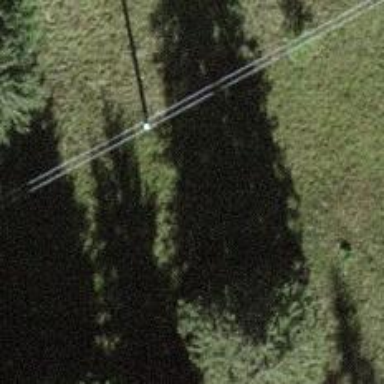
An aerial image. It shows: Minor power line.